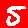
Digit: 5